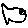
Label: fish